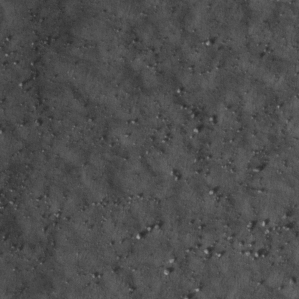
Label: non_frost